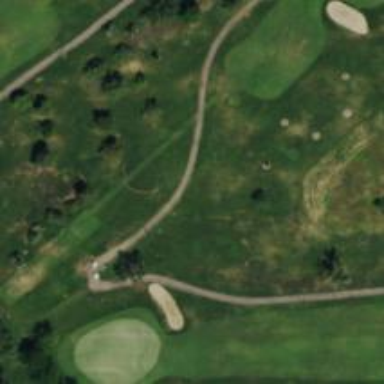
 specifically golf cart path with grade1 tracktype."